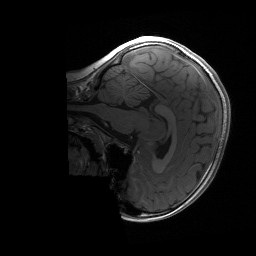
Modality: T1w
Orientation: sagittal
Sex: female
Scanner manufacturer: siemens
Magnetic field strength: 3 T
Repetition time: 1.9 s
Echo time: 0.00243 s